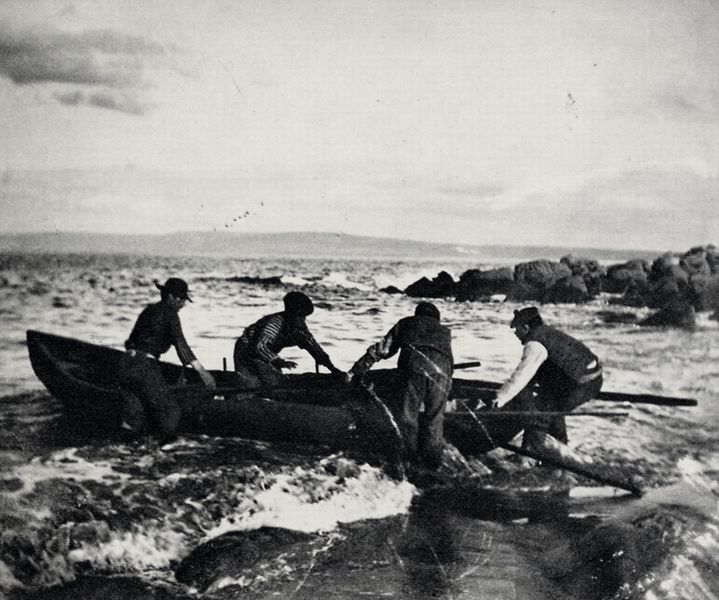
Titel: Ein »currach« wird auf den Strand gezogen, Inishere
Künstler: John Millington Synge
Standort: Dublin
Institution: The Board of Trinity College
Schlagwörter: felsen, gemälde, gruppe, himmel, mann, meer, wasser, weiß, wolken, landschaft, menschen, see, ufer, frankreich, grau, holz, hut, hüte, männer, profil, schwarz, wolke, hemd, mütze, mützen, kleidung, steine, ferne, horizont, hügel, vögel, gewässer, insel, land, sitzend, arbeit, boot, kahn, paddel, ruder, gischt, küste, schiff, strand, welle, wellen, fischer, hosen, netze, hemden, berge, fels, klippen, ziehen, strömung, brandung, bretagne, franzosen, anstrengung, ruderboot, ruderer, gestreift, ozean, foto, fotografie, vier, fischerboot, gefahr, schwarzweiß, jacken, wei0, matrosen, auslaufen, fang, westen, fischen, ankommen, nachen, barke, oot, padel, ausfahren, cappa, mützr, heranziehen, capa, 4, kappa, weiß himmel, kranzer